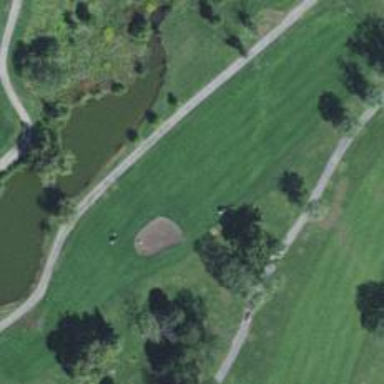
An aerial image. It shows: Golf fairway in the image.